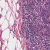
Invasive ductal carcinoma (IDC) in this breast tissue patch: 1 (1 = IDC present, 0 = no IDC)